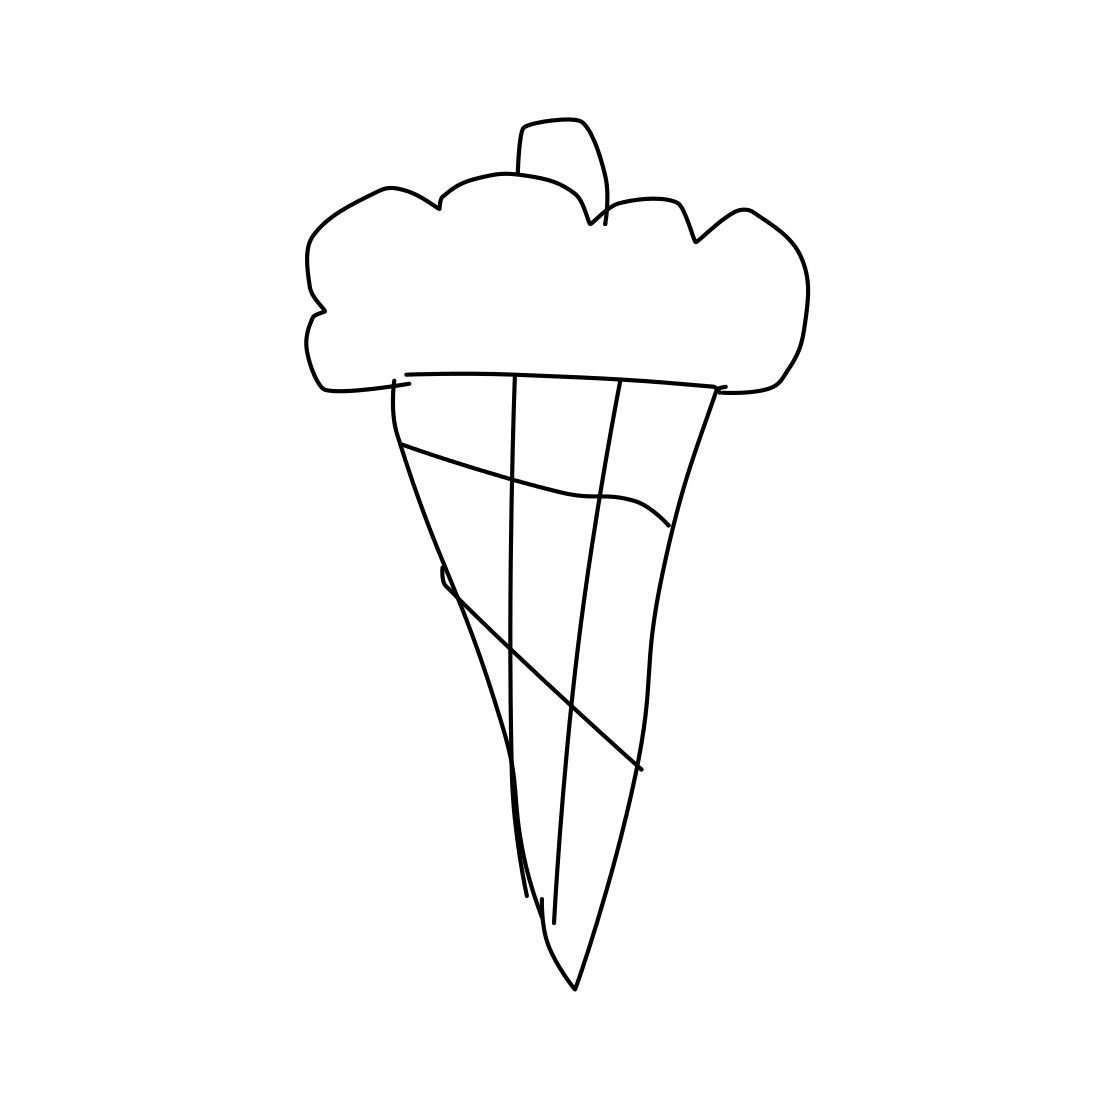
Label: ice-cream-cone